Interaction volume radius: 10 \u00c5
Interaction volume height: 30 \u00c5
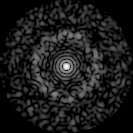
Disorder parameter: 0.8326